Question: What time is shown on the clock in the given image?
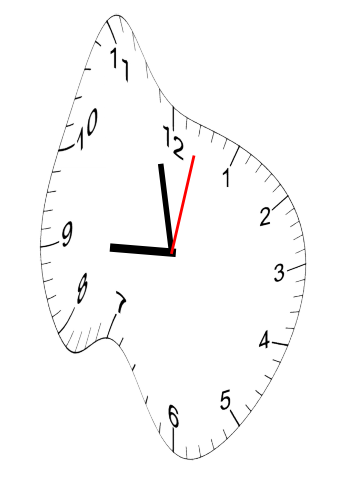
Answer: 08:58:02